Field crop: maize
Growth stage: 2
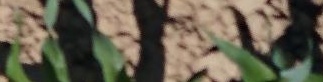
Species: maize